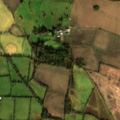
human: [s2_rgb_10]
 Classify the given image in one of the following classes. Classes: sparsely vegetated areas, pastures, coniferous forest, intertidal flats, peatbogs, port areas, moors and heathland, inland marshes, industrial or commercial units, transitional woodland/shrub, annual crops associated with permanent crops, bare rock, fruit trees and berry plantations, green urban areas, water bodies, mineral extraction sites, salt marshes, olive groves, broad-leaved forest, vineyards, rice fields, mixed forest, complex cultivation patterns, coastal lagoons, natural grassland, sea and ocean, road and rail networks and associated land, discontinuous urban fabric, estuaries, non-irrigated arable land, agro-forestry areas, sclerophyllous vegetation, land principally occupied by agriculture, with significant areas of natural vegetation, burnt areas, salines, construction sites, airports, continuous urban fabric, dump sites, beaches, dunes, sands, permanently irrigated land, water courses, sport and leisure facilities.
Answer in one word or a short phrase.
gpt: non-irrigated arable land, pastures